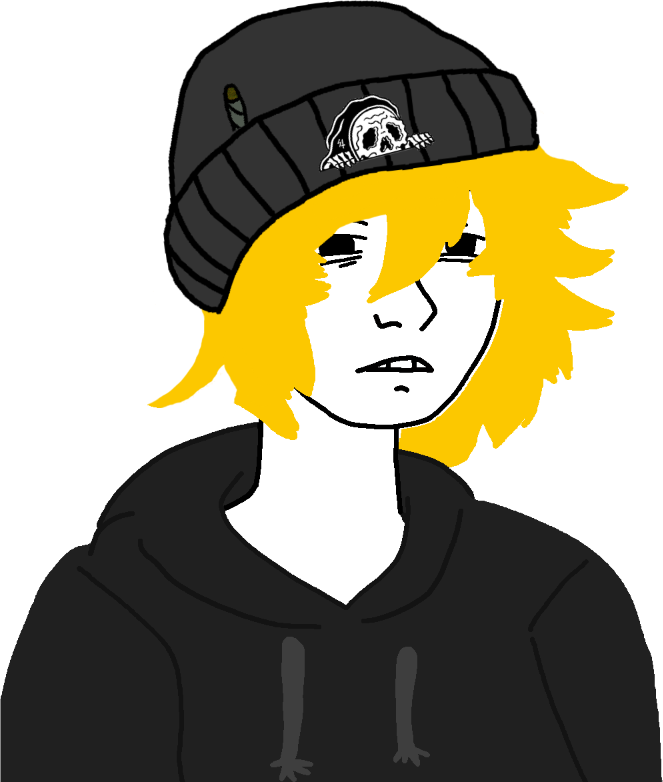
Label: 5_Twinkjak